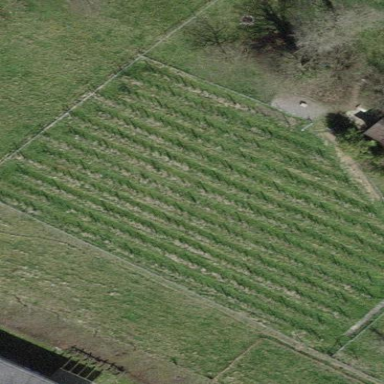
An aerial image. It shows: Vineyard growing grapes.